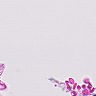
Metastatic tissue present: no